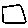
Label: square